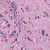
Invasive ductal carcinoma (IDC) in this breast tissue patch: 1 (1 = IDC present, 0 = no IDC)